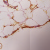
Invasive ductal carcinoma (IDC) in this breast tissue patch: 0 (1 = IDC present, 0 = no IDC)